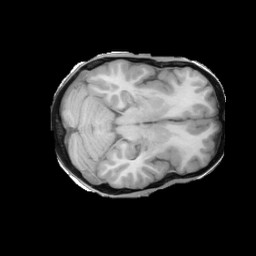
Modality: T1w
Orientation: axial
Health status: ill
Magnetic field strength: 3 T